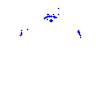
Particle: proton